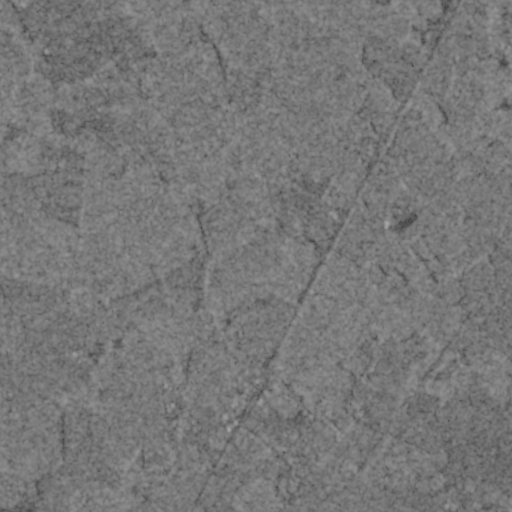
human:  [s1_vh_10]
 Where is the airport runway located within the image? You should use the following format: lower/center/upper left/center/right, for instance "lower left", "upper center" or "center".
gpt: The airport runway is located in the upper left of the image.
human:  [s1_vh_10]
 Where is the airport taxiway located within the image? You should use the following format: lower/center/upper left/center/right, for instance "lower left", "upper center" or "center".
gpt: The airport taxiway is located in the upper left of the image.
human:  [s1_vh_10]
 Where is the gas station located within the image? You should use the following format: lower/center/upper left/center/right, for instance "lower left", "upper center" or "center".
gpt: The gas station is located in the lower center of the image.
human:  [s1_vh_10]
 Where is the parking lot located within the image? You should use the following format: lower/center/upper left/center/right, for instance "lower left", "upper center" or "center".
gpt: The parking lot is located in the lower center of the image.
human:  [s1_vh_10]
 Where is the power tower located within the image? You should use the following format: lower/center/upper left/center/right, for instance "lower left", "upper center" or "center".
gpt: The power tower is located in the lower right of the image.
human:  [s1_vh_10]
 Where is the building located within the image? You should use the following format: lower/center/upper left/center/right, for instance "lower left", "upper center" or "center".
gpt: The building is located in the lower center of the image.
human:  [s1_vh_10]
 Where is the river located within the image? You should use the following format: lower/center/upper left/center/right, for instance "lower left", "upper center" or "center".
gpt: The river is located in the lower of the image.
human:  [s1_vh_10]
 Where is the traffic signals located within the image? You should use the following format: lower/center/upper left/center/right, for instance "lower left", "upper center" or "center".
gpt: The traffic signals is located in the lower center of the image.
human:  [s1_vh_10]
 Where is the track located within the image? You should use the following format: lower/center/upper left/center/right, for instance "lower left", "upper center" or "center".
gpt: There is no track in the image.

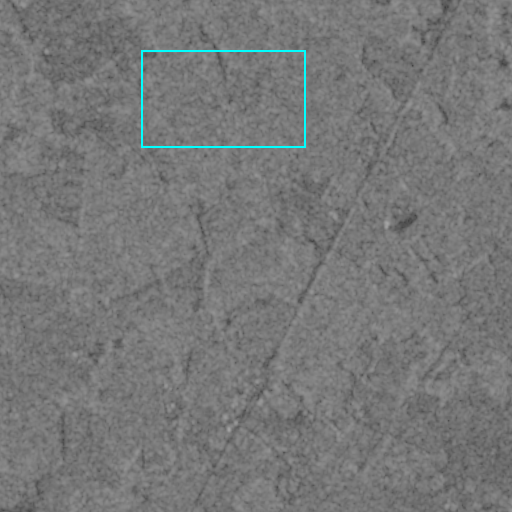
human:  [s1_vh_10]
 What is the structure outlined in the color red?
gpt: There is no red outline.
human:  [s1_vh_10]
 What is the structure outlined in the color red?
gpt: There is no structure outlined in red.